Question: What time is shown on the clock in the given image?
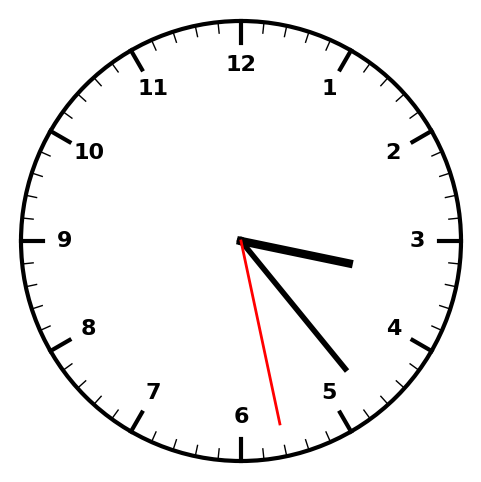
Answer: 03:23:28